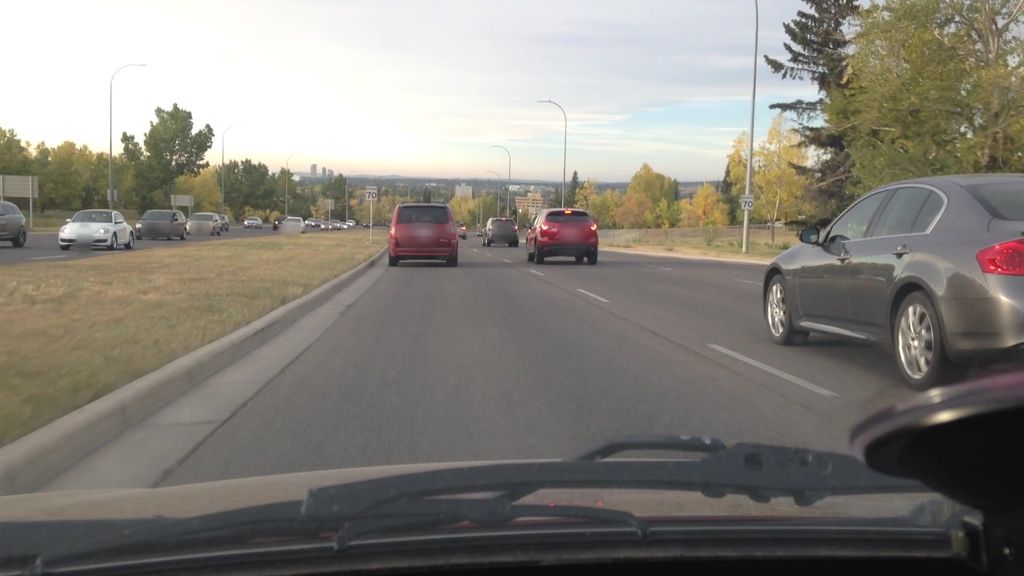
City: calgary